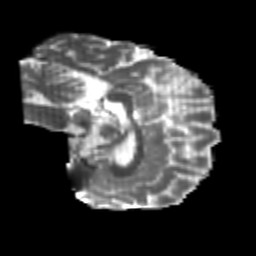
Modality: T2w
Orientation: sagittal
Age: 22
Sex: male
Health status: healthy
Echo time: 0.074 s